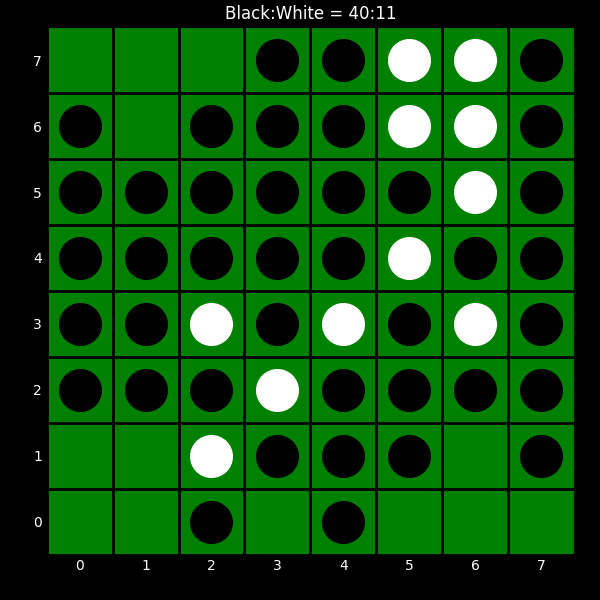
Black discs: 40
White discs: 11